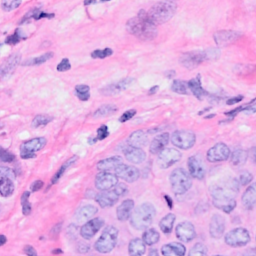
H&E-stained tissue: Breast